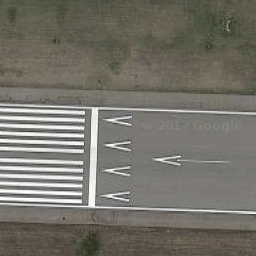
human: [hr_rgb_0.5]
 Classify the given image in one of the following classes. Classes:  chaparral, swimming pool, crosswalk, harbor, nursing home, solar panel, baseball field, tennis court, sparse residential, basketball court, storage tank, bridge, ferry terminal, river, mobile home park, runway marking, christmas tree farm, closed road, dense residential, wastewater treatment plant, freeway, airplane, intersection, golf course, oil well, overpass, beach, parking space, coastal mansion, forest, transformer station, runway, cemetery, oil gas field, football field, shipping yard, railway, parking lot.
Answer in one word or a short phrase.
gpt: runway